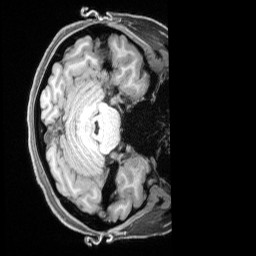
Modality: T1w
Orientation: axial
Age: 25
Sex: female
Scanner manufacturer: siemens
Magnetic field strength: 3 T
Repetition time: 2.17 s
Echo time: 0.00169 s